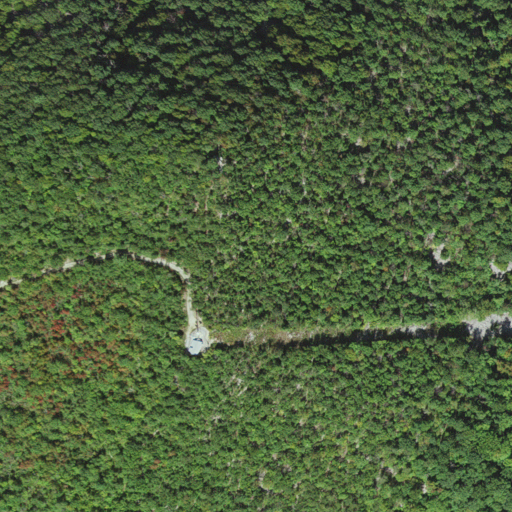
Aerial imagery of mountain in Virginia named Three Top Mountain containing deciduous forest, mixed forest, evergreen forest, pasture, and open development